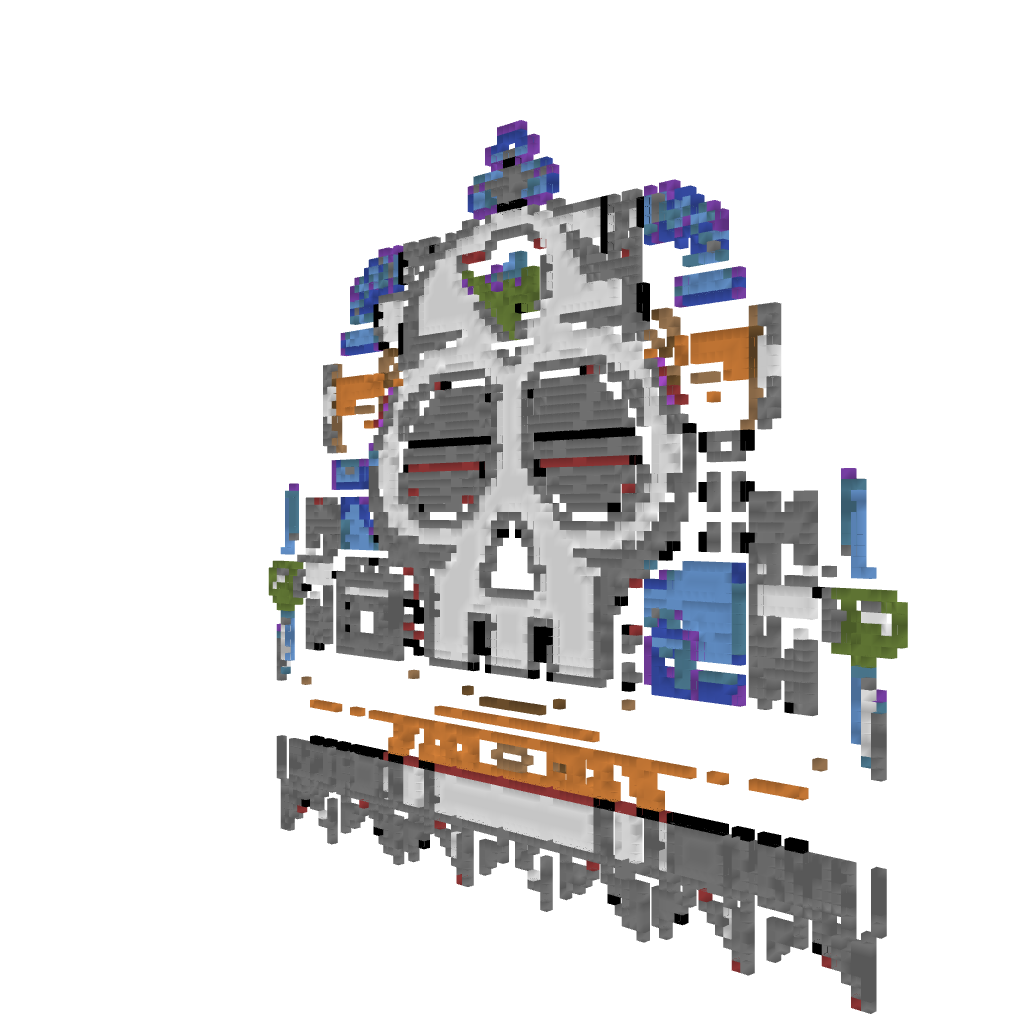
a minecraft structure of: Wily Machine #6 (ErnieCIII) bad low quality